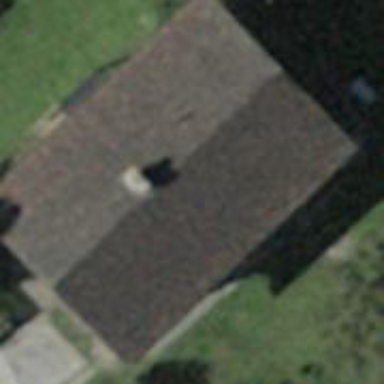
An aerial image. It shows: Building with tiled roof.